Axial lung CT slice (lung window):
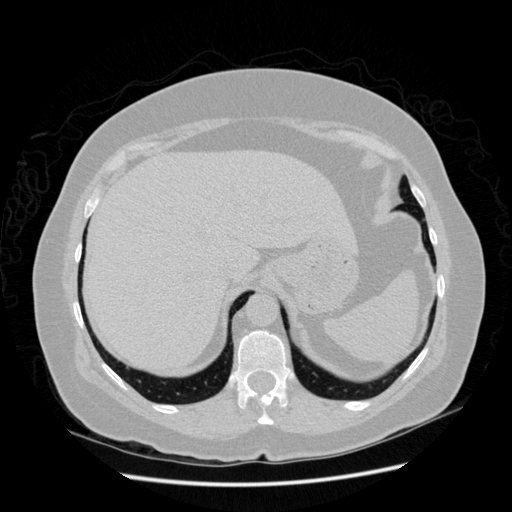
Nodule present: no